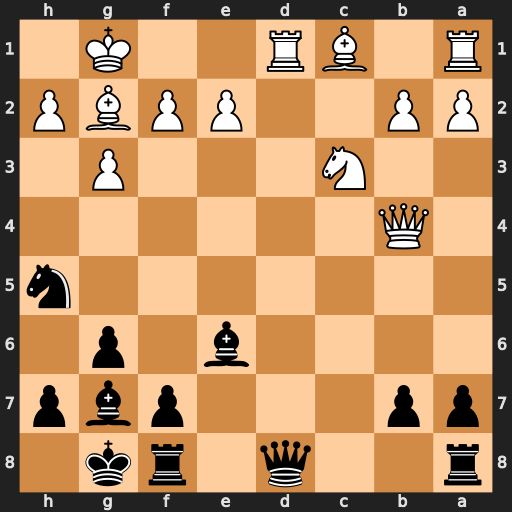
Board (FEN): r2q1rk1/pp3pbp/4b1p1/7n/1Q6/2N3P1/PP2PPBP/R1BR2K1
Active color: b
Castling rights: -
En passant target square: -
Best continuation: Bxc3 Qa4 Qa5 Qxa5 Bxa5